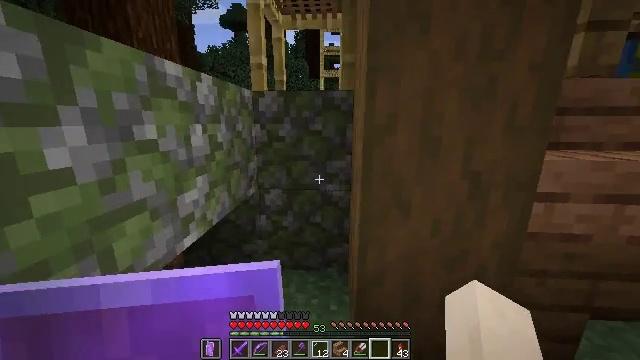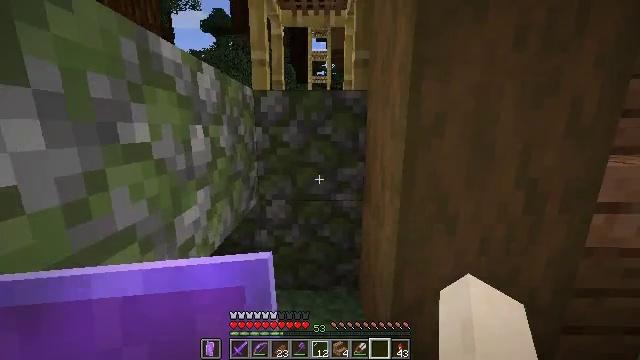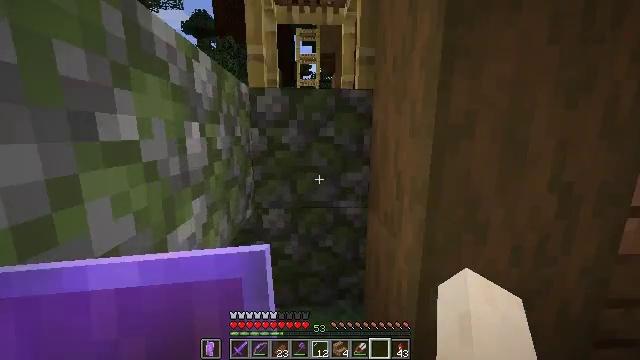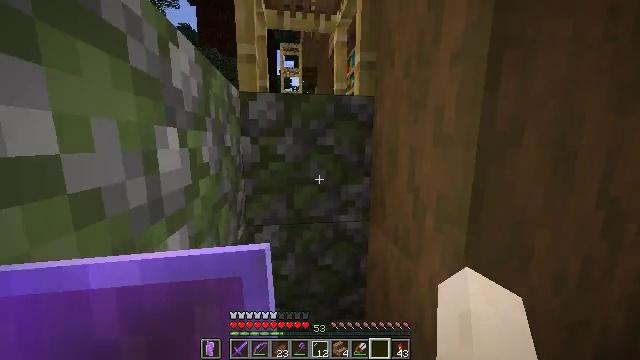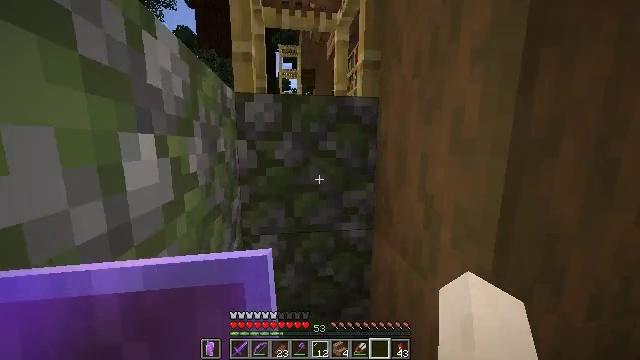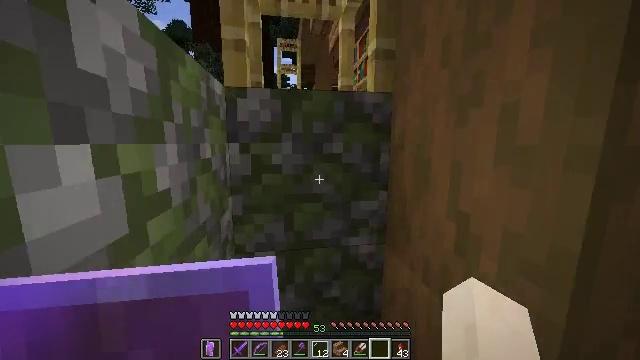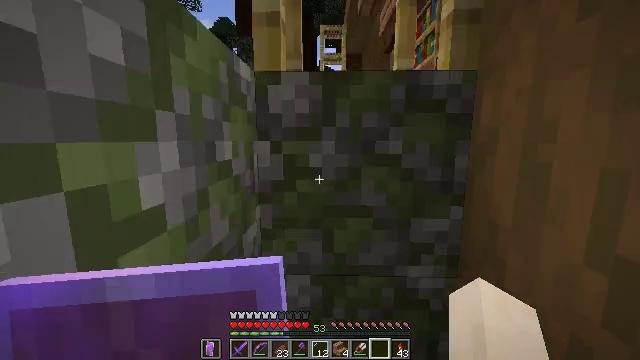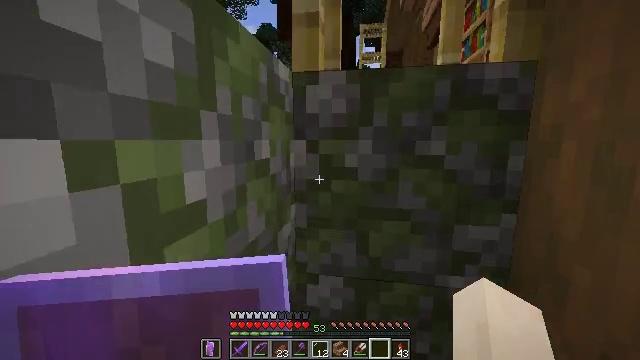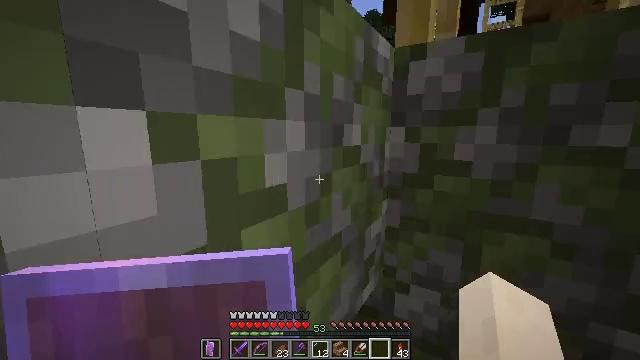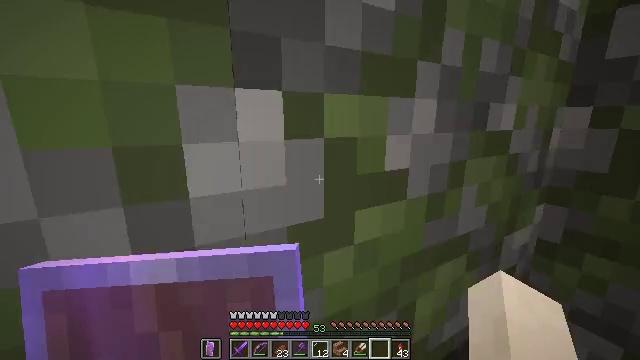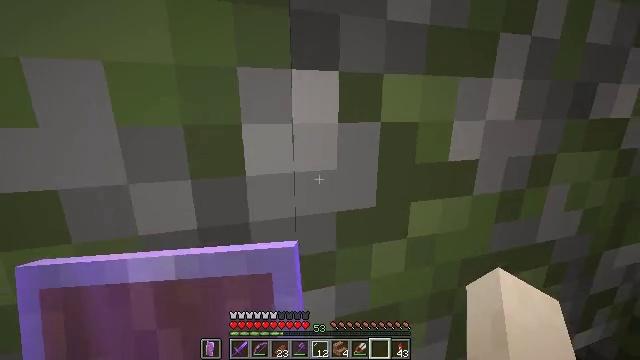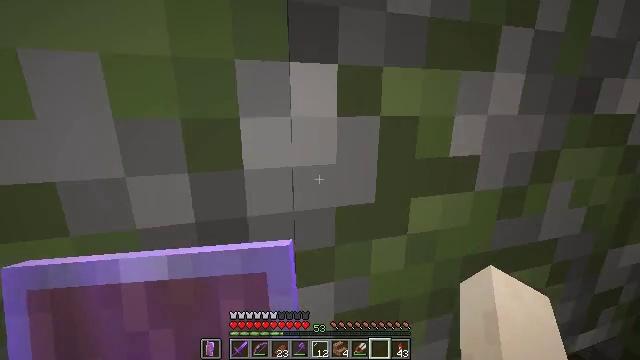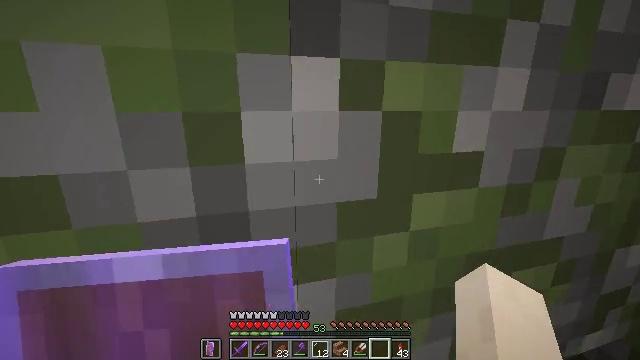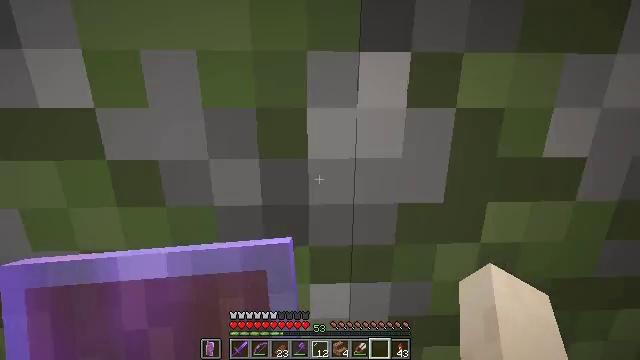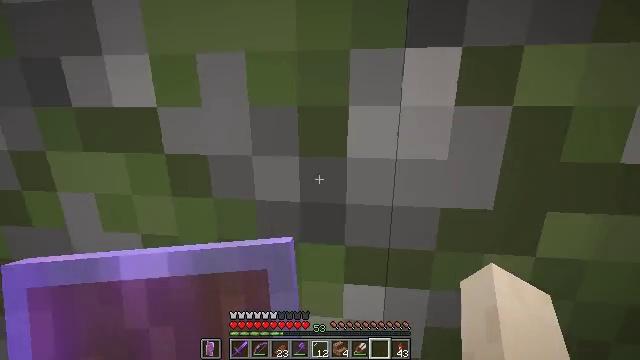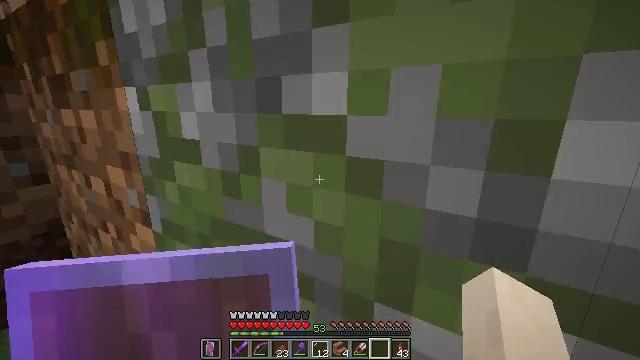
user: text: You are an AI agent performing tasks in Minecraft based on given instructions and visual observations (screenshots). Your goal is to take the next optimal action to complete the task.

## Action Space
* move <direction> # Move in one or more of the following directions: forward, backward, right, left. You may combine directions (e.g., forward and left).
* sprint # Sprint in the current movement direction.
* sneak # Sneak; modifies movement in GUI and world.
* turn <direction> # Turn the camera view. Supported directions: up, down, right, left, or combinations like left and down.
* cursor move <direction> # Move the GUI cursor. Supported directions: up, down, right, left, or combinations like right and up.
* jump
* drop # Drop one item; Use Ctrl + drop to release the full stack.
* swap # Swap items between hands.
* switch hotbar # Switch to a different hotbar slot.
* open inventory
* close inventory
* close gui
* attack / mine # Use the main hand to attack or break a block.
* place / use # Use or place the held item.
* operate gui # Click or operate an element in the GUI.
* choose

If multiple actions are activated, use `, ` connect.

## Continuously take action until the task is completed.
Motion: motion action
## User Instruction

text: Mine planks.
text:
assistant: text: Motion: move forward and move left, sprint, turn right and up
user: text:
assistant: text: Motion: move forward and move left, sprint, turn right and up
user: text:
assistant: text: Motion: move forward and move left, sprint, turn right and up
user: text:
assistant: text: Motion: move forward and move left, sprint
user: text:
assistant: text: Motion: move forward
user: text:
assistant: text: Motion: turn left
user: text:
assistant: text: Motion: turn left
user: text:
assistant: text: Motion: turn left and down
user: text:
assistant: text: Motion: turn left and down
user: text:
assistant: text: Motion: turn left and down
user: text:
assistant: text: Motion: no_op
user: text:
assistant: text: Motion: no_op
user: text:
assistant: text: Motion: turn left
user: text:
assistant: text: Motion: turn left
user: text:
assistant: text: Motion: move left, turn left
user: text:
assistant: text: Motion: move left, turn left
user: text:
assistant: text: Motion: move left, turn left
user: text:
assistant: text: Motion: move forward and move left, turn left
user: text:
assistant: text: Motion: move forward and move left, turn left
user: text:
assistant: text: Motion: move forward and move left, turn left
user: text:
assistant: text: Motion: move forward and move left
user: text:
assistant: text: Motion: move forward and move left
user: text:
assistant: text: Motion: move forward and move left
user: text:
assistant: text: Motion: move forward and move left, turn right
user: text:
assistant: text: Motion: move forward and move left, turn right and up
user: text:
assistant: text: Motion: move forward and move left, turn right
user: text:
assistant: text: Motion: move forward and move left
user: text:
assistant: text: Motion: move forward and move left
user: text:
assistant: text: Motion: move forward and move left, turn right
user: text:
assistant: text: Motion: move forward and move left, turn right